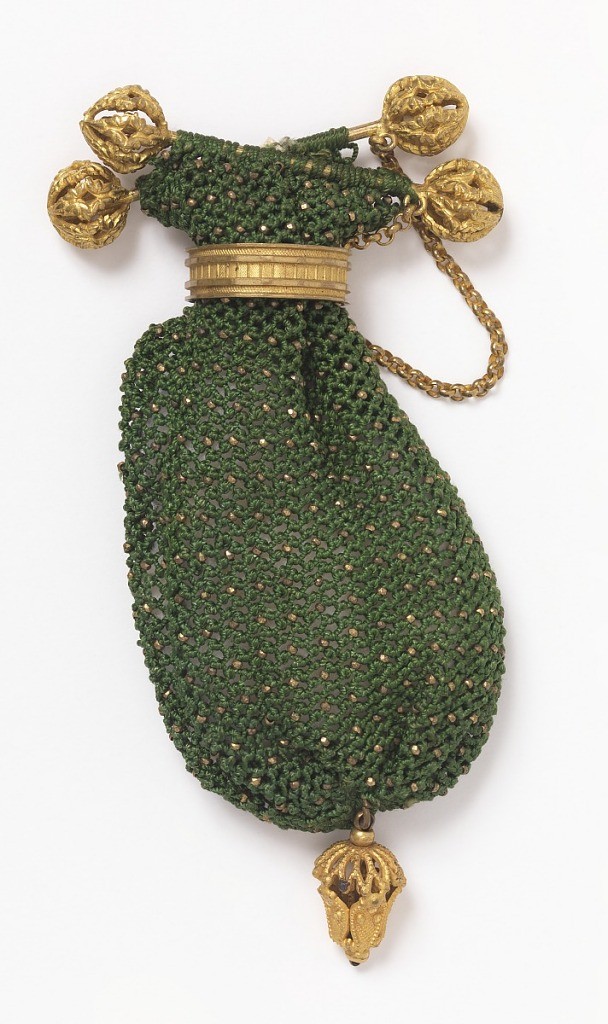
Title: Purse
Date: early 19th century
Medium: silk, metal Technique: knotted netting
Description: Green silk purse with gilt beads at intersections of mesh. Gilt metal ring to slide and close. Top fitted with bars , with filigree gold pendant.